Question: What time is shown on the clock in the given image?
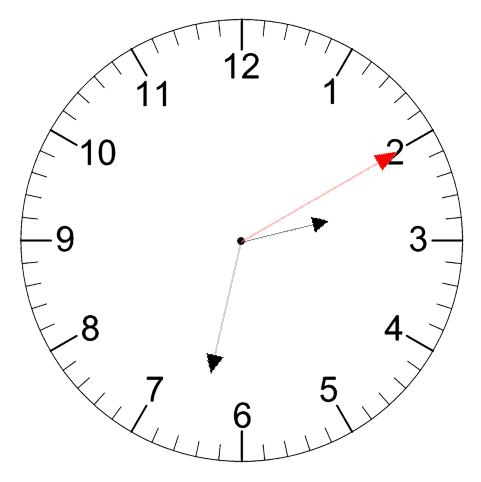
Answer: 02:32:10